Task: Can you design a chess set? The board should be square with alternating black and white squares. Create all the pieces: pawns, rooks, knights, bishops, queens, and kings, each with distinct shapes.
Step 3827:
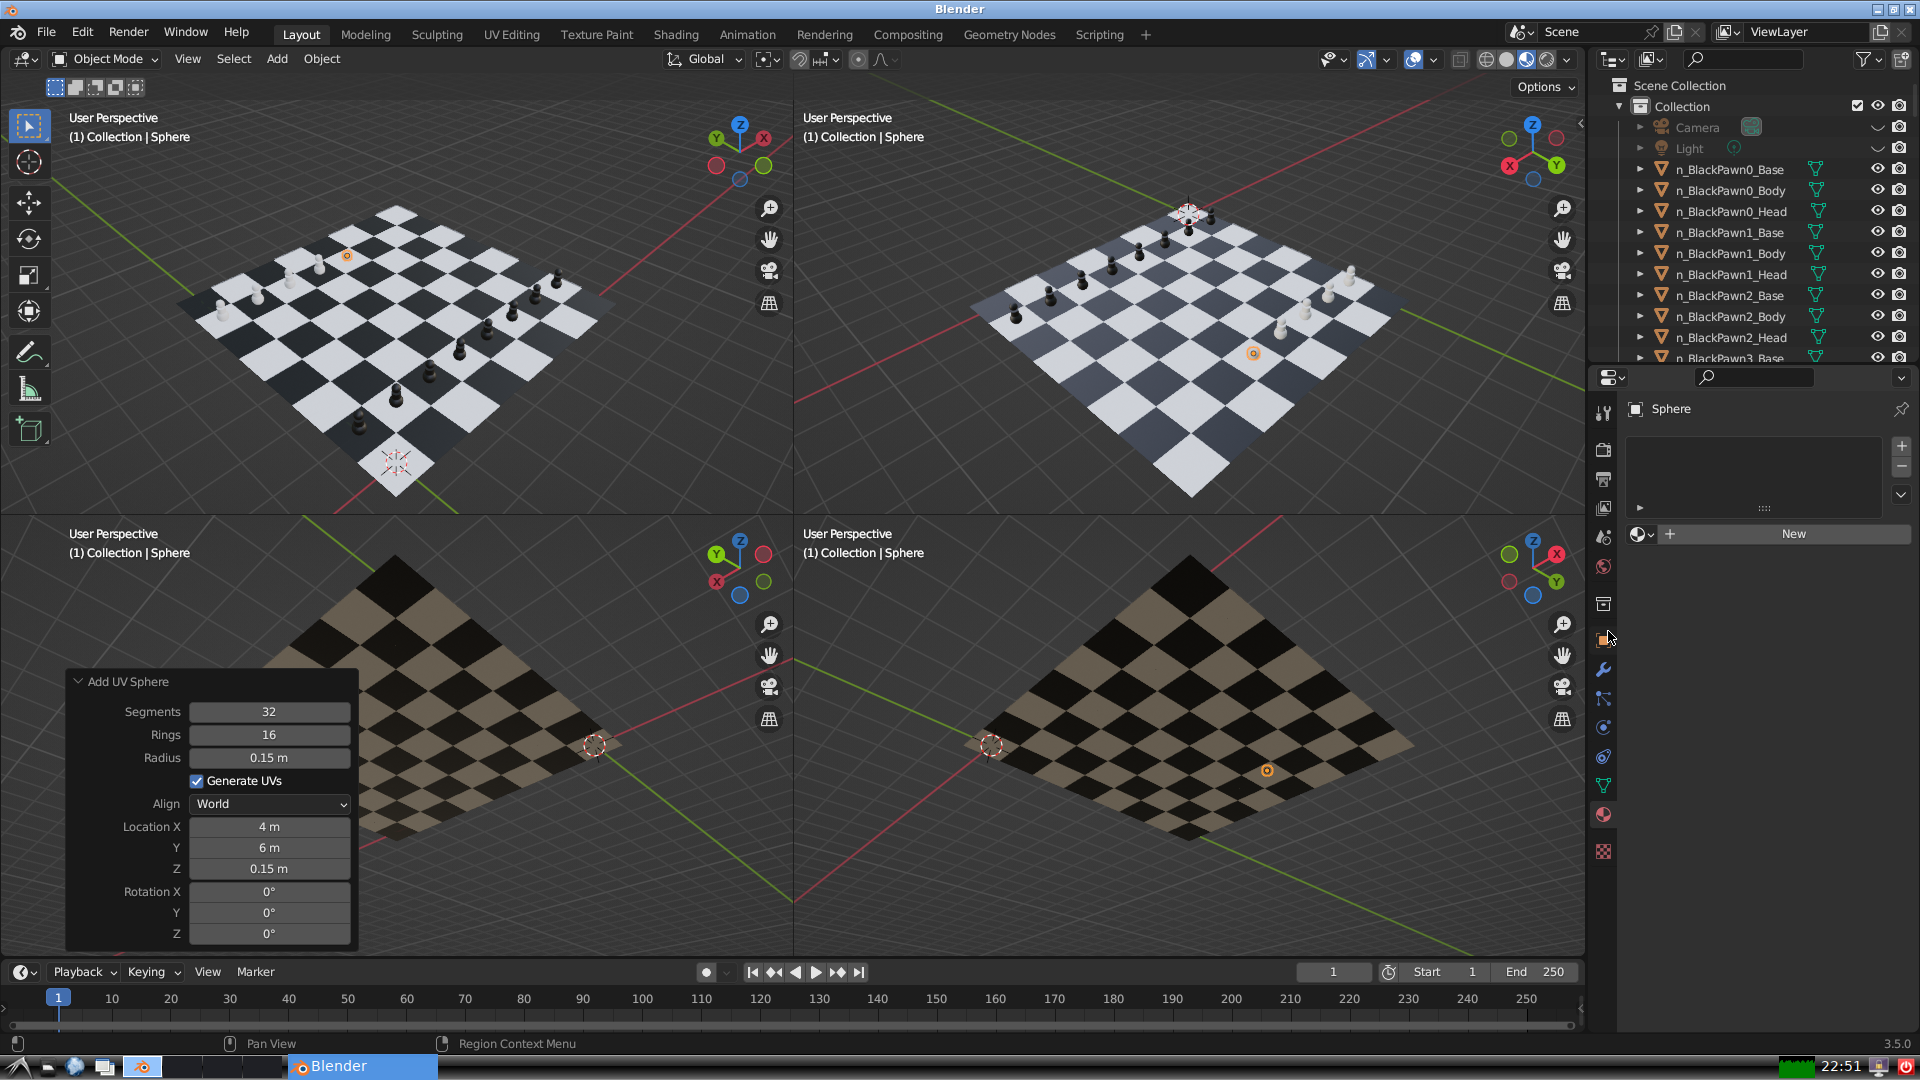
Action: click: no